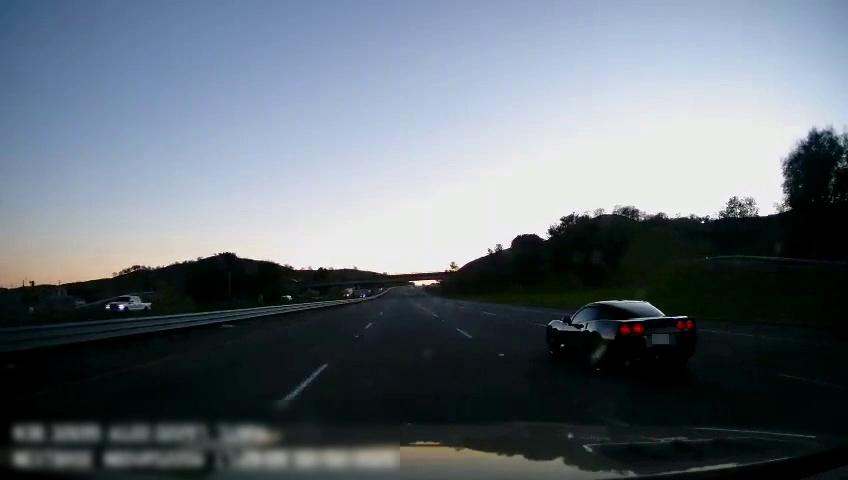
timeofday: Day
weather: Sunny
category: Drivable Space
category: Vehicles | Truck
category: Vehicles | Car
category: Vehicles | SUV
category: Vehicles | Truck
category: Lanes | Current Lane
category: Lanes | Current Lane
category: Lanes | Alternate Lane
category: Lanes | Alternate Lane
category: Lanes | Alternate Lane